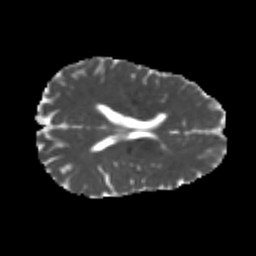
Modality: MD
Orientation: axial
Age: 24
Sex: male
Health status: healthy
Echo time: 0.074 s